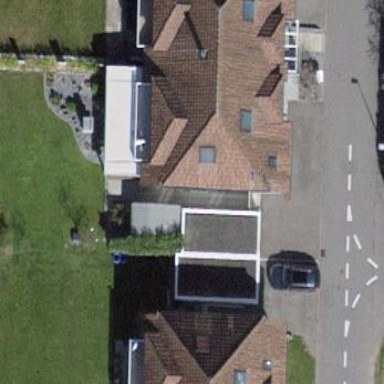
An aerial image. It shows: Residential building.